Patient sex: M
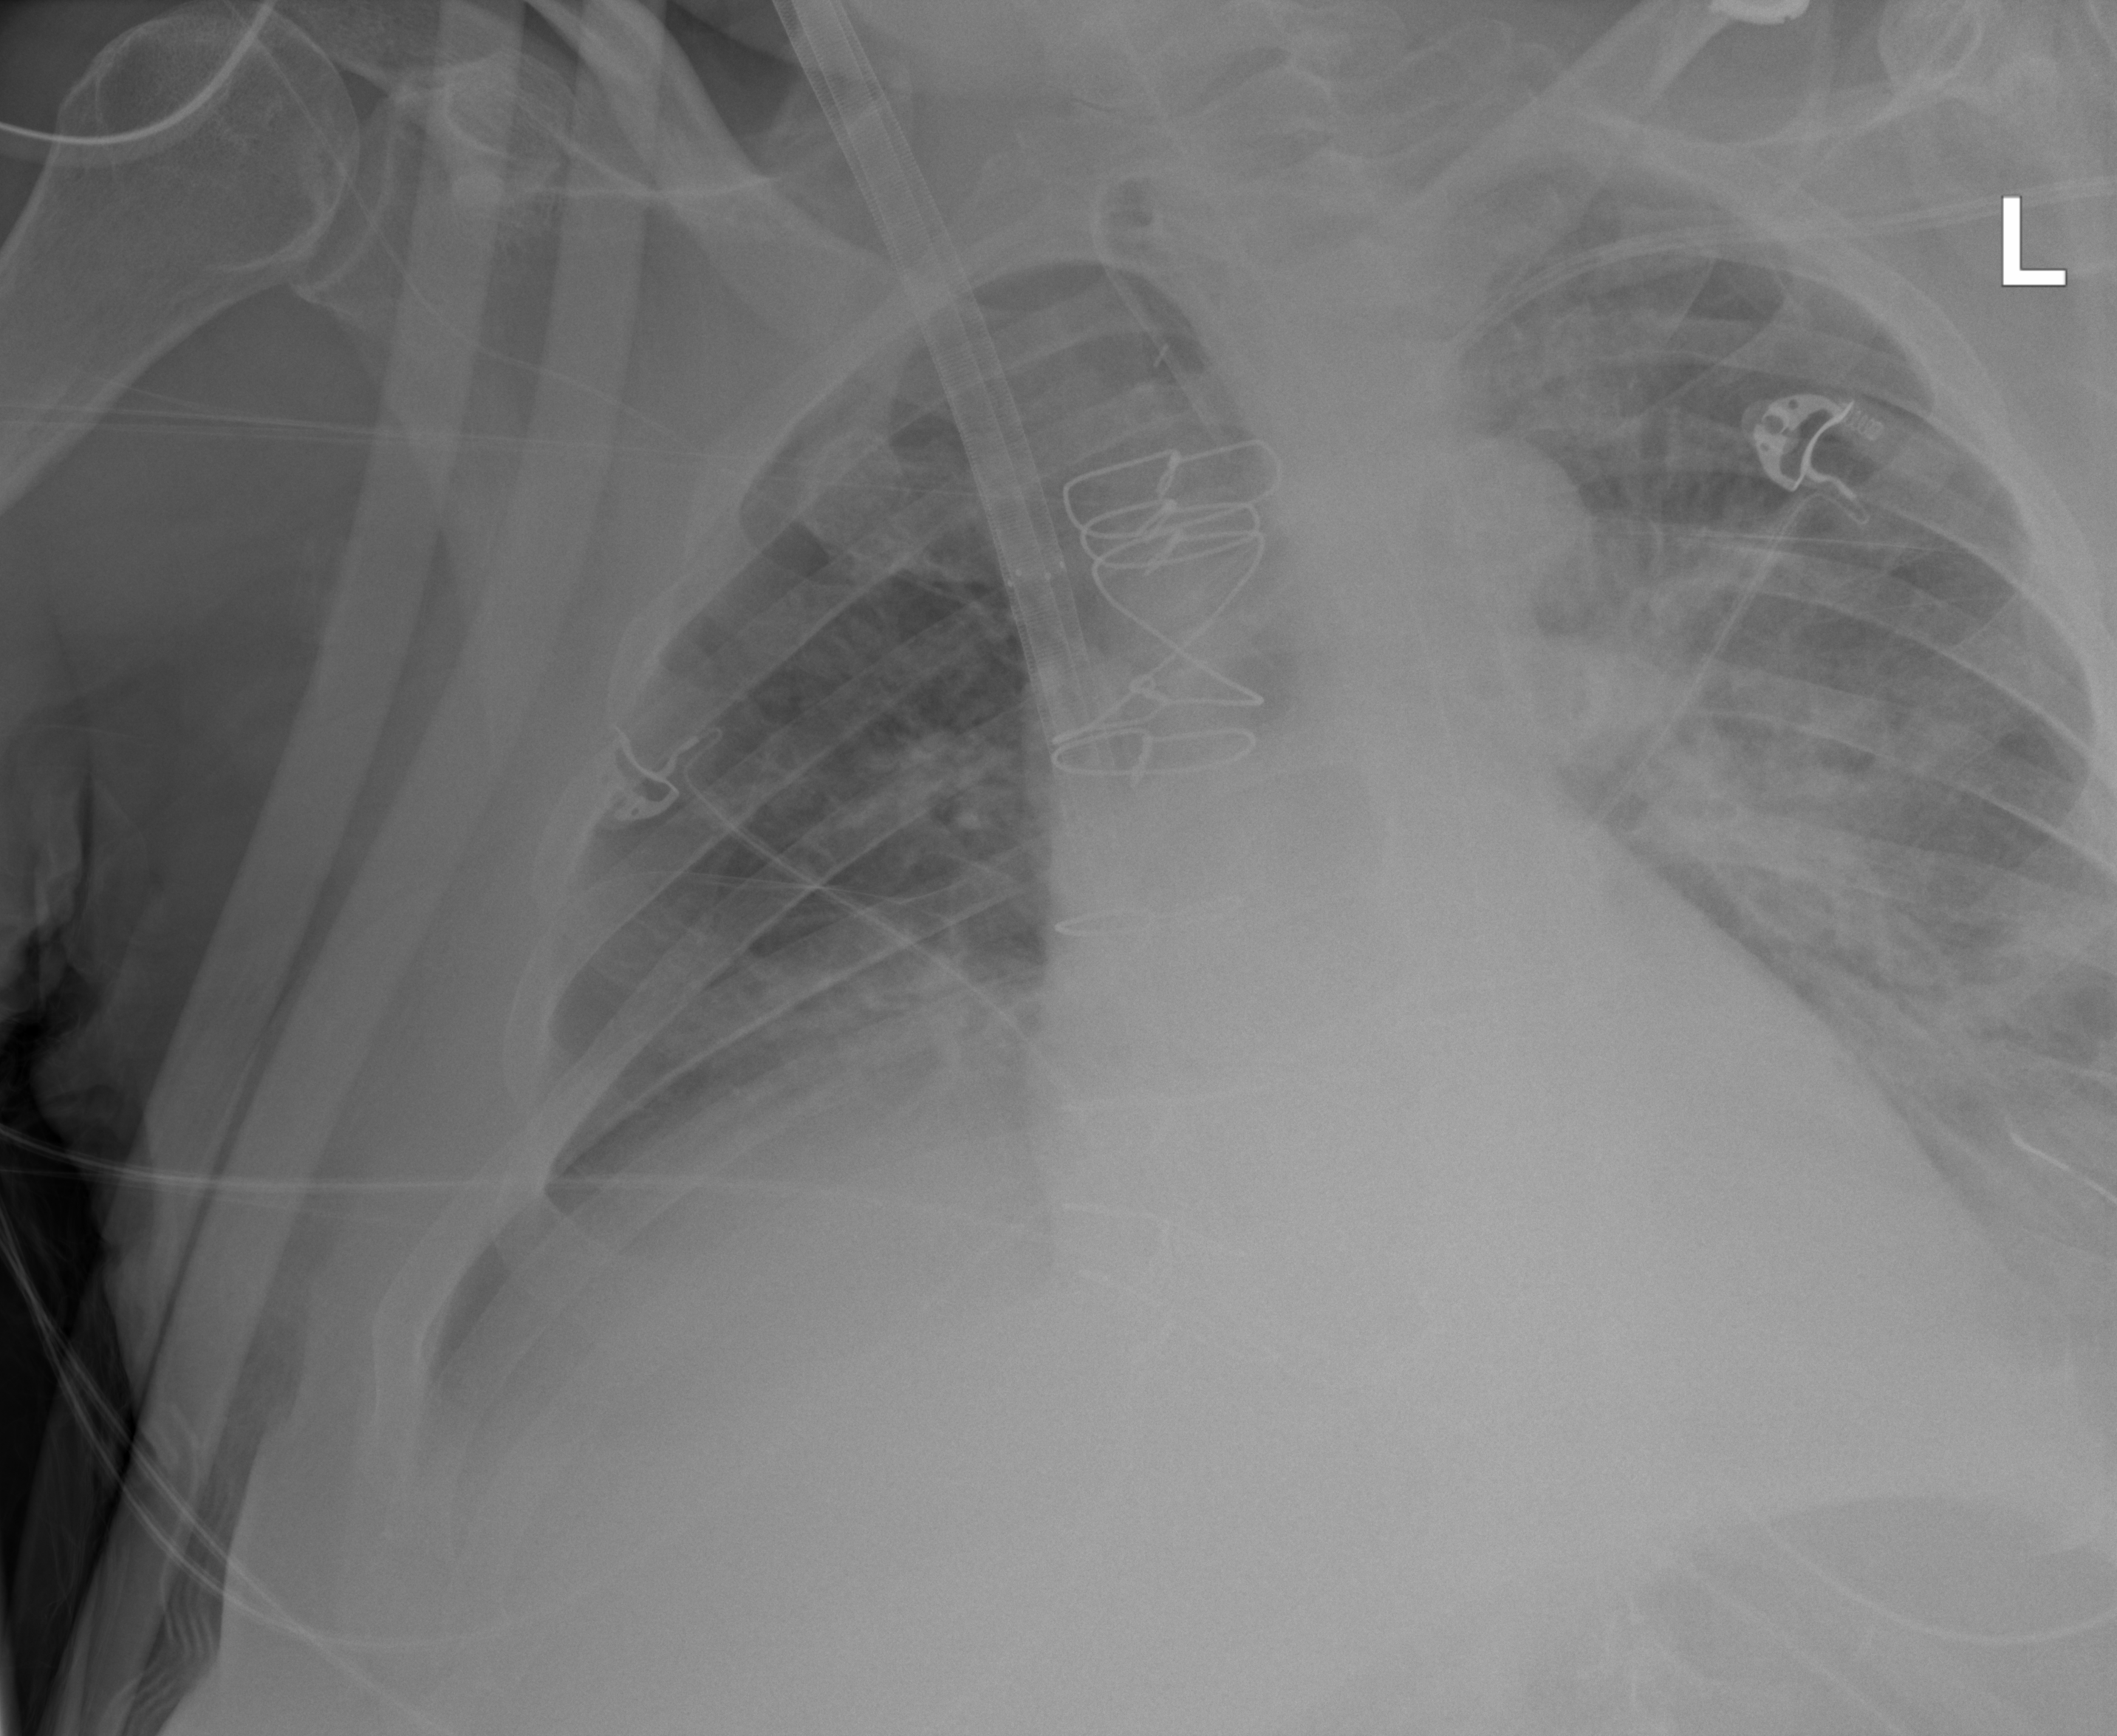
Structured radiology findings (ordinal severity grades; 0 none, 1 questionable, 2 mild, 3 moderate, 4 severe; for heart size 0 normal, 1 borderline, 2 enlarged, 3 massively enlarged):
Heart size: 2
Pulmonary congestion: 2
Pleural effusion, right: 2
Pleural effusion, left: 3
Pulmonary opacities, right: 2
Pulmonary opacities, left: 2
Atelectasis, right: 2
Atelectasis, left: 2